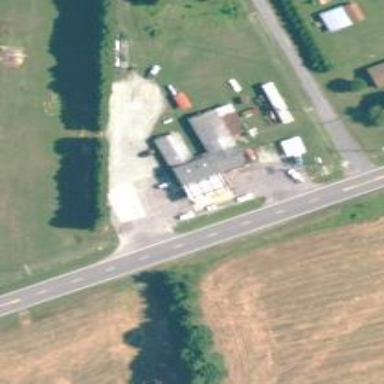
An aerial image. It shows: Convenience shop.